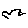
Label: bird